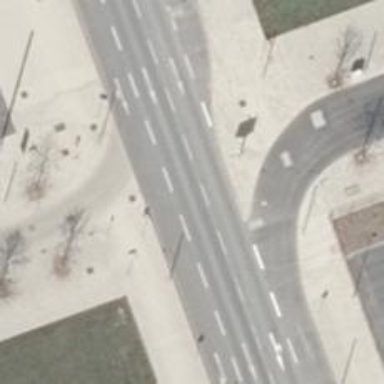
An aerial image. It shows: Tertiary road with asphalt surface and sidewalks on both sides.